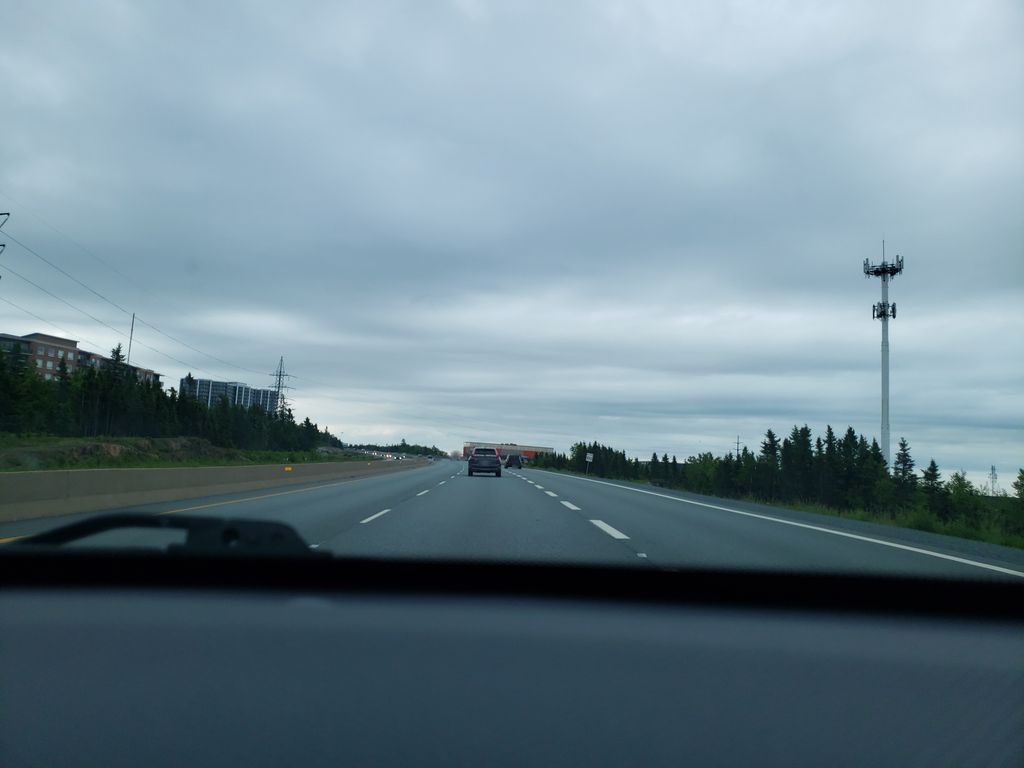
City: halifax